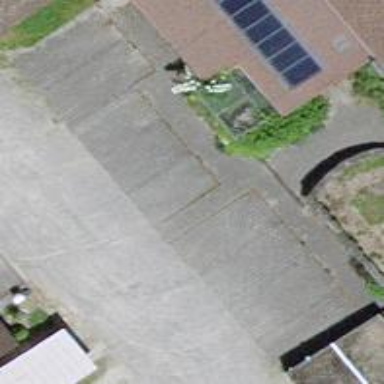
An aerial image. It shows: Paved parking area.